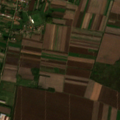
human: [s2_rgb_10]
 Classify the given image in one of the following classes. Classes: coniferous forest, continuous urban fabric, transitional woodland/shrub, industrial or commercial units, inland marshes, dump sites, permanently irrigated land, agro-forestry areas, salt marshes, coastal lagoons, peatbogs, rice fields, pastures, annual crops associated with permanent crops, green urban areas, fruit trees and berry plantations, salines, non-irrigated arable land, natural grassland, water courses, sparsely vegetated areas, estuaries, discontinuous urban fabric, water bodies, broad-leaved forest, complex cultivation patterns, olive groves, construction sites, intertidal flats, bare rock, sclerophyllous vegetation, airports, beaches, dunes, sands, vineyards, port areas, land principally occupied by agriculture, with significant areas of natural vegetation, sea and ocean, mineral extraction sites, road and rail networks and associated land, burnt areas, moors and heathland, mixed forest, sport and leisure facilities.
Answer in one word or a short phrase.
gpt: discontinuous urban fabric, non-irrigated arable land, complex cultivation patterns